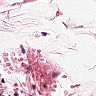
Metastatic tissue present: no